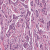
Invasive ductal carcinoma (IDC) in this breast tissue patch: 1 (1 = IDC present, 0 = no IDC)